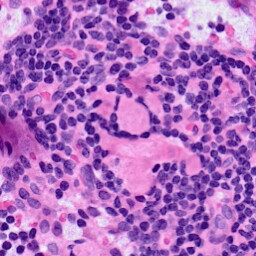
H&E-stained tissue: LymphNode